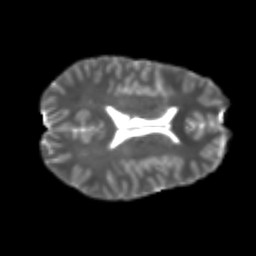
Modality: T2w
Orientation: axial
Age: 22
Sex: male
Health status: healthy
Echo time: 0.074 s